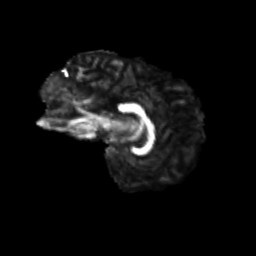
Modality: FA
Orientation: sagittal
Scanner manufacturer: siemens
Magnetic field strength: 3 T
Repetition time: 9.2 s
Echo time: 0.084 s